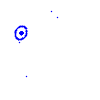
Particle: proton